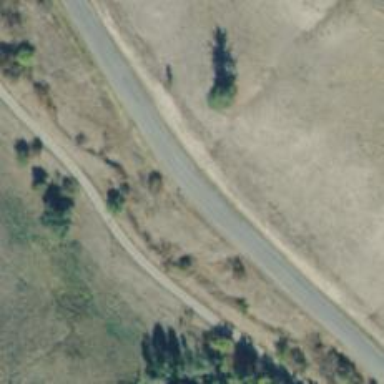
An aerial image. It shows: Unclassified road.